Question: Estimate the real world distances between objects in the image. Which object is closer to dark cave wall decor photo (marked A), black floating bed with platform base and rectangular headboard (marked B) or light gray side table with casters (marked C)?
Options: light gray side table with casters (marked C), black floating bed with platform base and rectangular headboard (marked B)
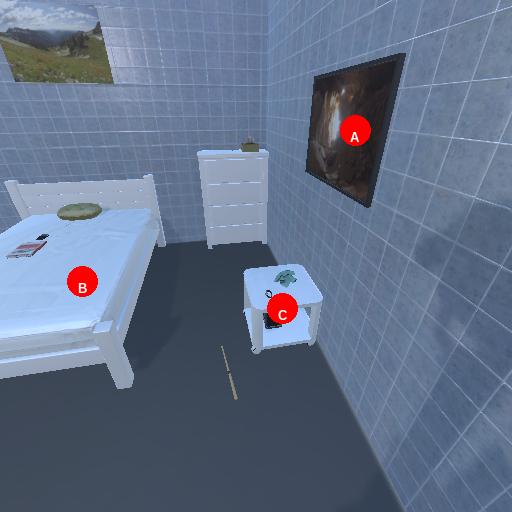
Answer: light gray side table with casters (marked C)